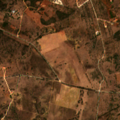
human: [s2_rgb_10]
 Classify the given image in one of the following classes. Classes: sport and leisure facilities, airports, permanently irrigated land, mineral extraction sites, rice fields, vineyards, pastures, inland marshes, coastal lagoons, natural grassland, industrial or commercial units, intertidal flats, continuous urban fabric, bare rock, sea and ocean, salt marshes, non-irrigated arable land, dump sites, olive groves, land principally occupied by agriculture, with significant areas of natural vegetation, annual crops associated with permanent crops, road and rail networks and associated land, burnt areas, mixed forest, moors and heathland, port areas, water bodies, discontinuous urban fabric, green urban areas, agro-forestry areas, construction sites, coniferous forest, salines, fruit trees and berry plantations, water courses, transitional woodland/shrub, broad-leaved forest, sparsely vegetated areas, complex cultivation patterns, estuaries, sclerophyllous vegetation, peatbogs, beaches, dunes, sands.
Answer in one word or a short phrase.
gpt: vineyards, annual crops associated with permanent crops, land principally occupied by agriculture, with significant areas of natural vegetation, sclerophyllous vegetation